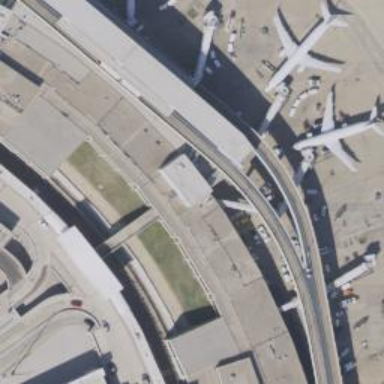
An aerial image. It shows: Airport gate.